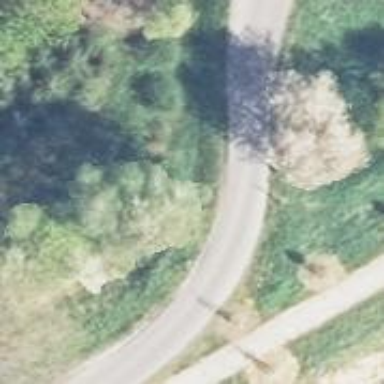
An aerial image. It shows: Unclassified road with asphalt surface.